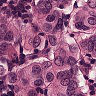
Metastatic tissue present: yes